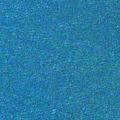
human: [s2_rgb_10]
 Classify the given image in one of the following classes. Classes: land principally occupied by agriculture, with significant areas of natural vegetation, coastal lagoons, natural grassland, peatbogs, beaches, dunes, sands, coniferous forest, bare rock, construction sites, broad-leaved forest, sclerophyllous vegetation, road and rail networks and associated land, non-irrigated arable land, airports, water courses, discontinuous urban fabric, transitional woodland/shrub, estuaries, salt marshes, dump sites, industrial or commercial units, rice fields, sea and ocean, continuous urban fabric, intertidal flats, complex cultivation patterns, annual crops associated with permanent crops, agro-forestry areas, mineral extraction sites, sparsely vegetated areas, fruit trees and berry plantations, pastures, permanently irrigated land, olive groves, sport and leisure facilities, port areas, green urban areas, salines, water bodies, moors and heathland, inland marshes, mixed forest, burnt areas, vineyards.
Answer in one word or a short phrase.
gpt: sea and ocean